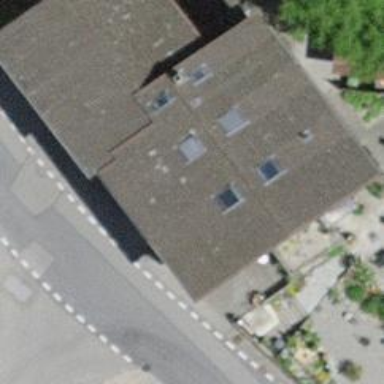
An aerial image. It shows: Restaurant.